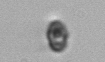
Label: Heterocapsa_rotundata